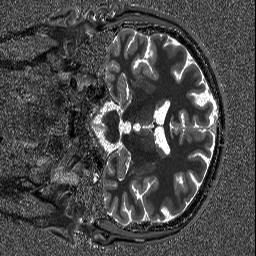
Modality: T1map
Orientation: coronal
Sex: male